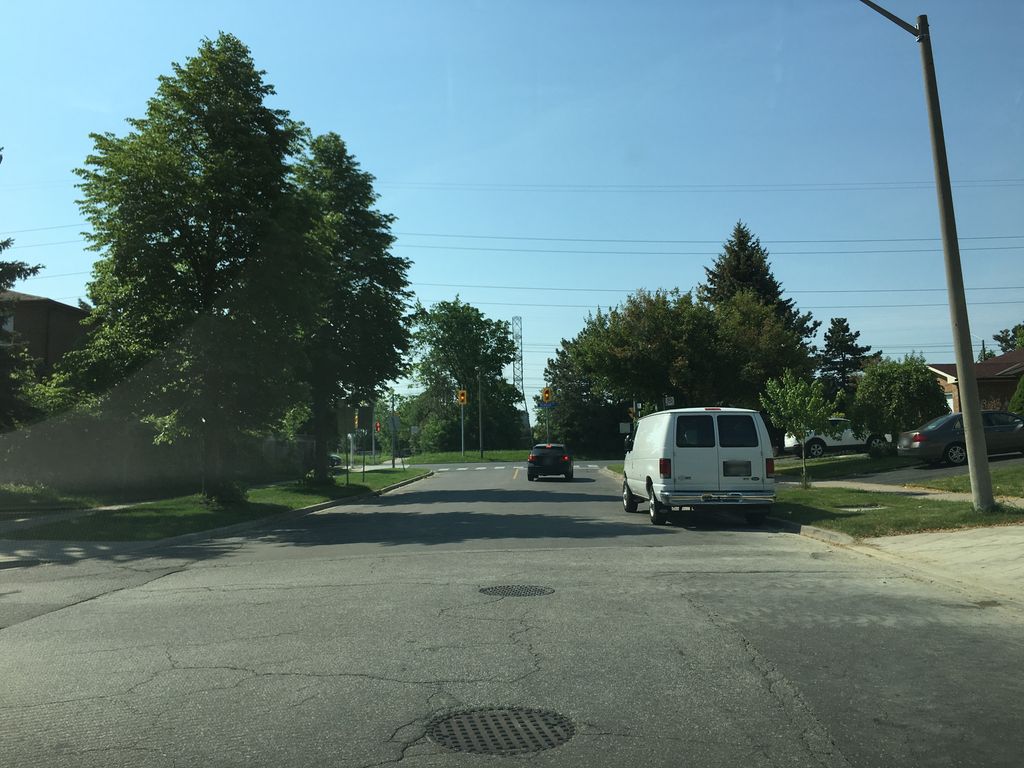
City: toronto